Interaction volume radius: 10 \u00c5
Interaction volume height: 15 \u00c5
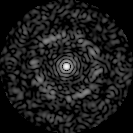
Disorder parameter: 0.8395